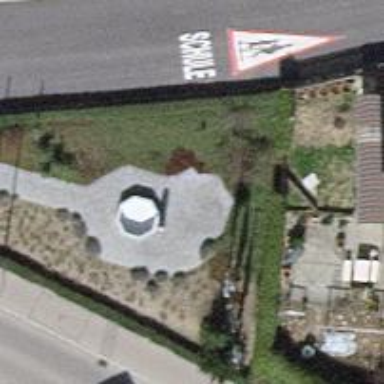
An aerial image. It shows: Fountain.